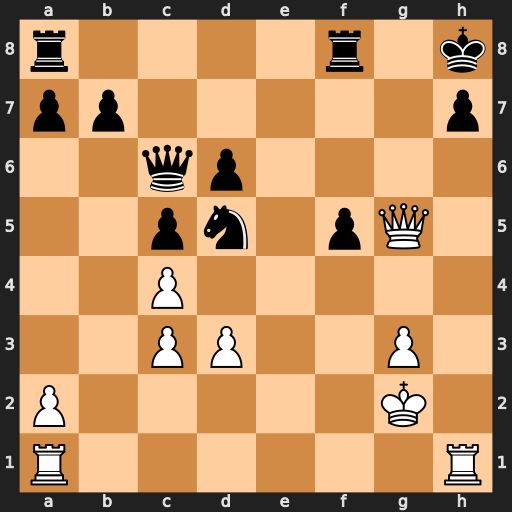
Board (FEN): r4r1k/pp5p/2qp4/2pn1pQ1/2P5/2PP2P1/P5K1/R6R
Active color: w
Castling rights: -
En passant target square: -
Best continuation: Rxh7+ Kxh7 Rh1#